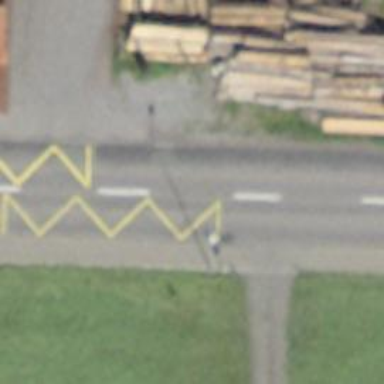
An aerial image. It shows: Bus stop with stop position for public transport.